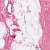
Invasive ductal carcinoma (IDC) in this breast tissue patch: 0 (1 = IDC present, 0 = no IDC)